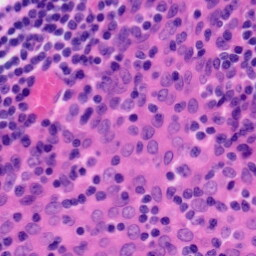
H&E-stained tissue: Tonsil